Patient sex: F
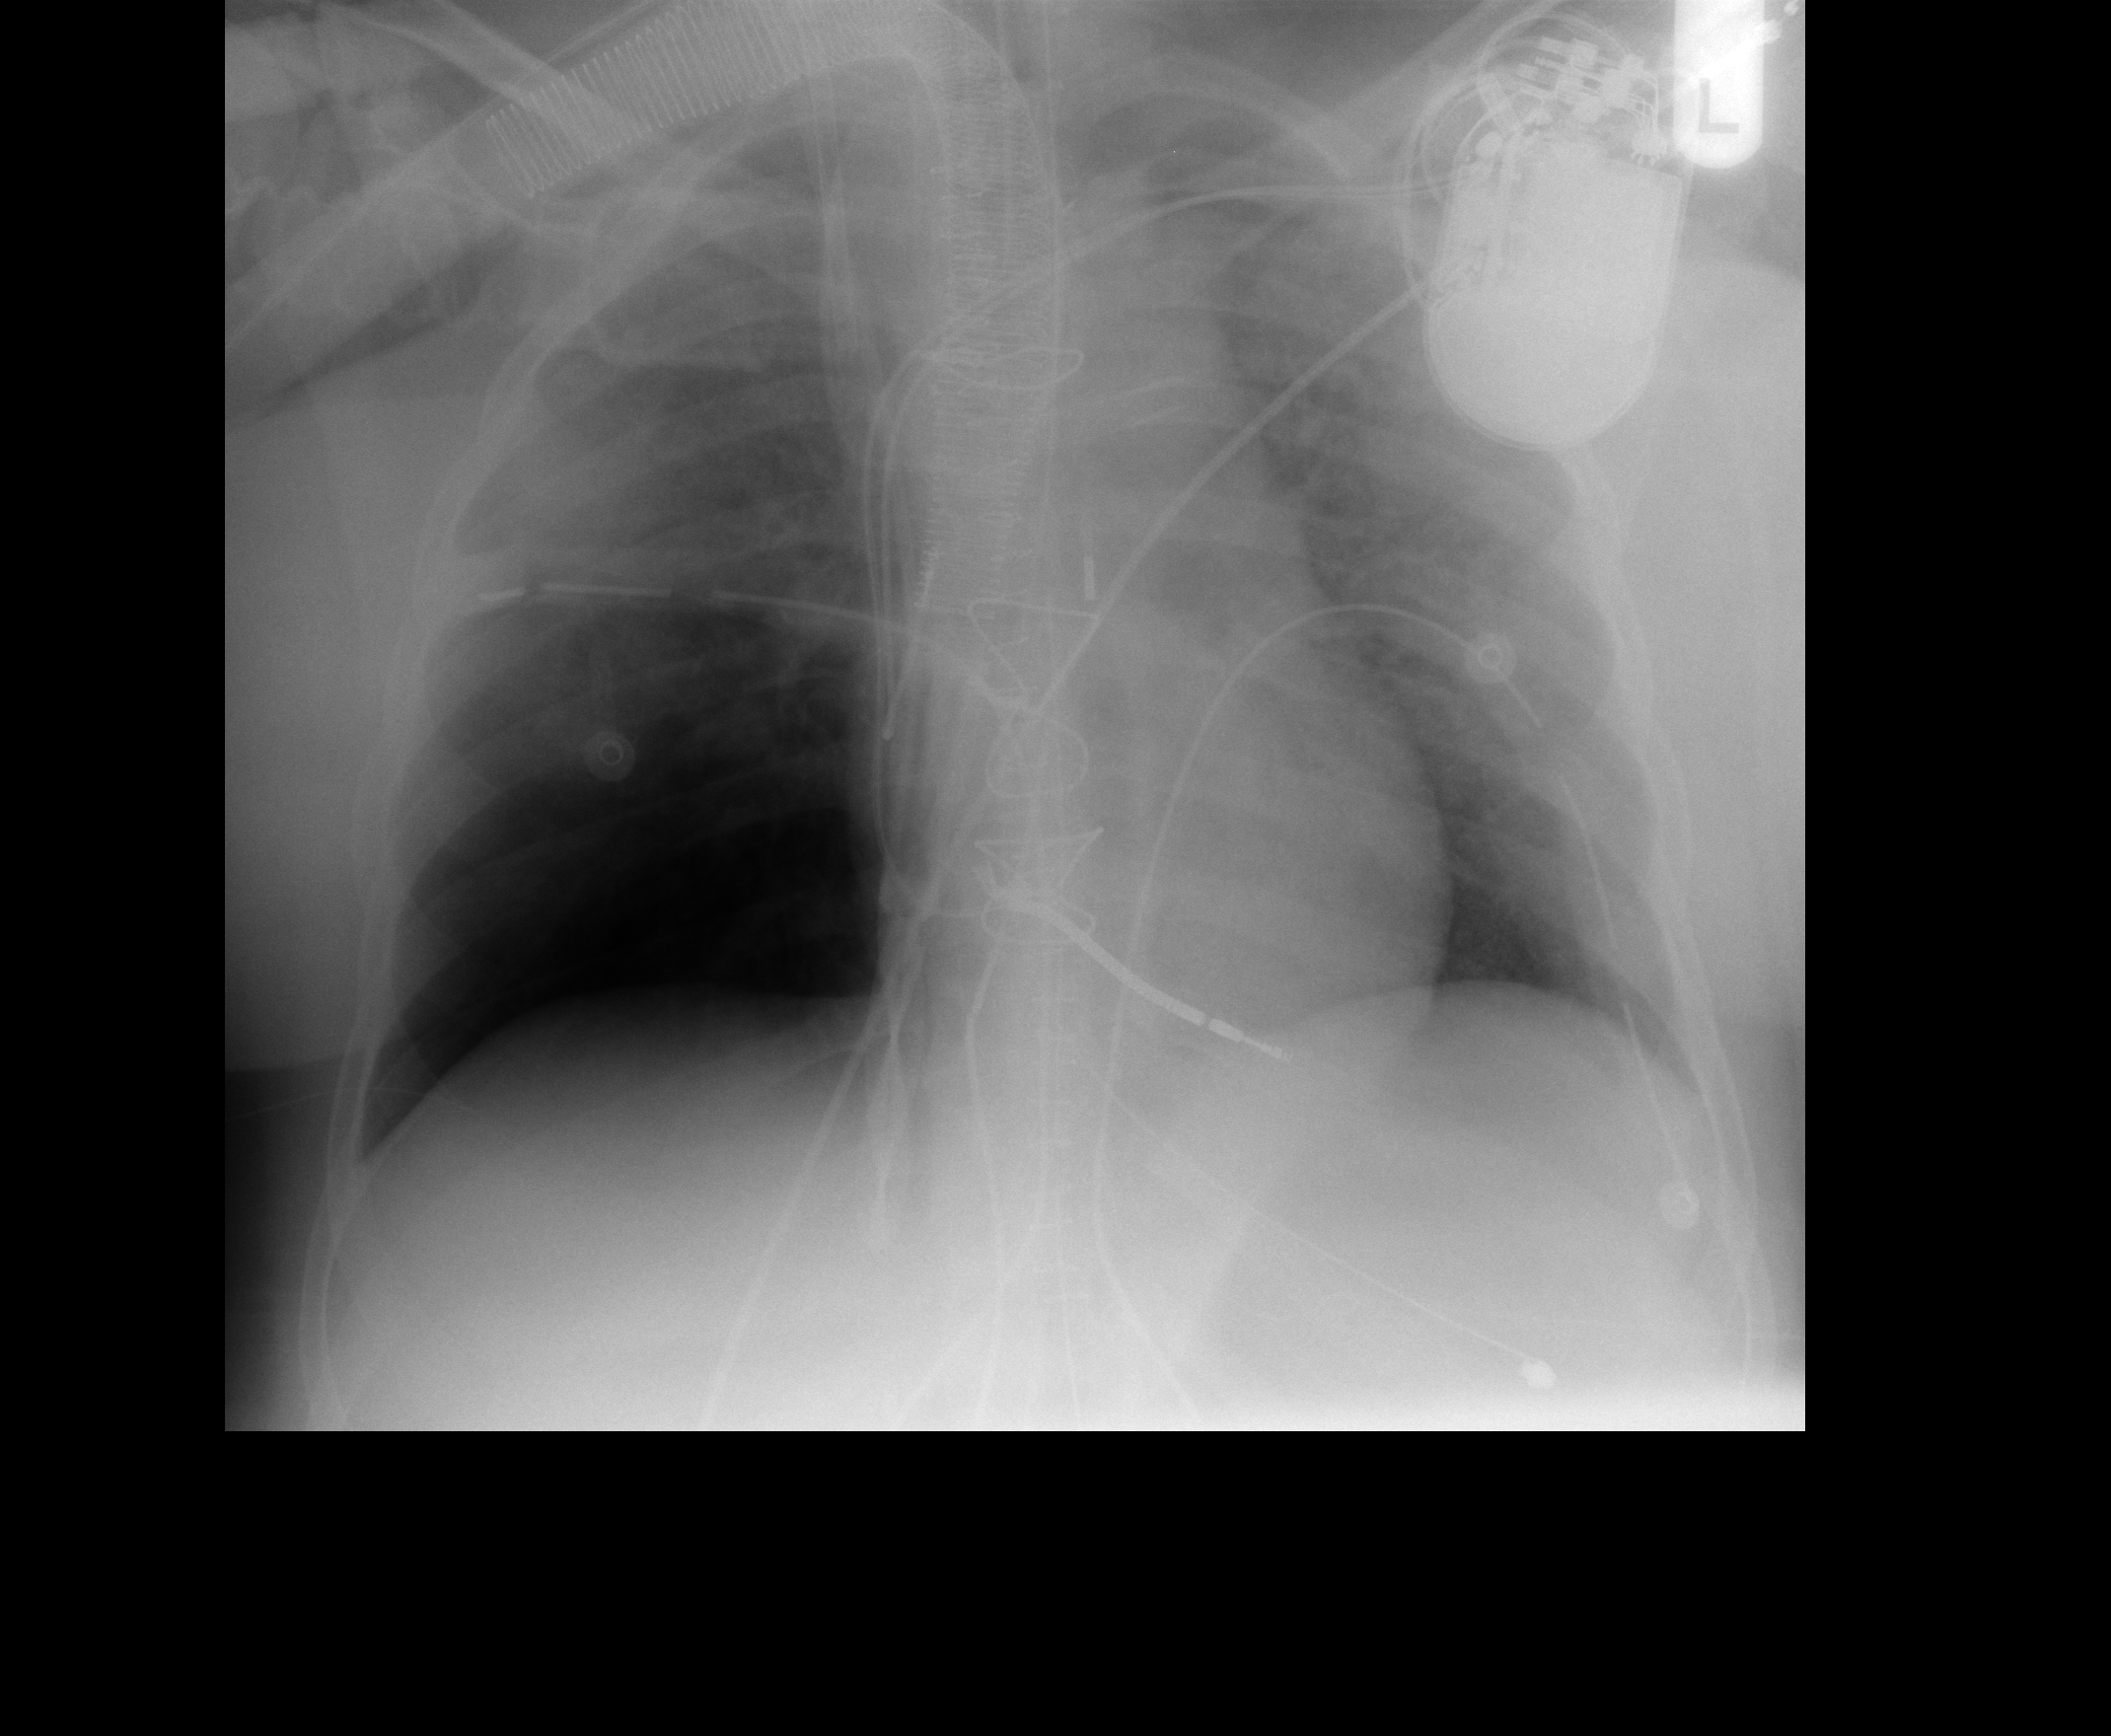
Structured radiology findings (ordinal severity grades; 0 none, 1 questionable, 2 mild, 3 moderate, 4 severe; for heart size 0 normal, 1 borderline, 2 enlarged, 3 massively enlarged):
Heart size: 0
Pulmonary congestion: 2
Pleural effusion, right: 0
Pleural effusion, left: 0
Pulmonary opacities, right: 3
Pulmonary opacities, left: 3
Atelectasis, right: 2
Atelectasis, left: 2